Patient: sex M, age 30
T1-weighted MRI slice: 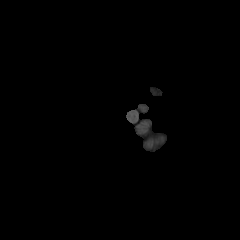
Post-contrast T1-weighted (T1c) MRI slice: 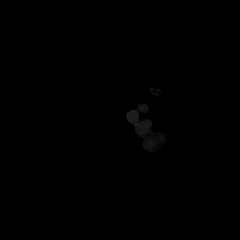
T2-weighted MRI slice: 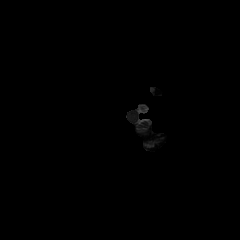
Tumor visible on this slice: no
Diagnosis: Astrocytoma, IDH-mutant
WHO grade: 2